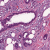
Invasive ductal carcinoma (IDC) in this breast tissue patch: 1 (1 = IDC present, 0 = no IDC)